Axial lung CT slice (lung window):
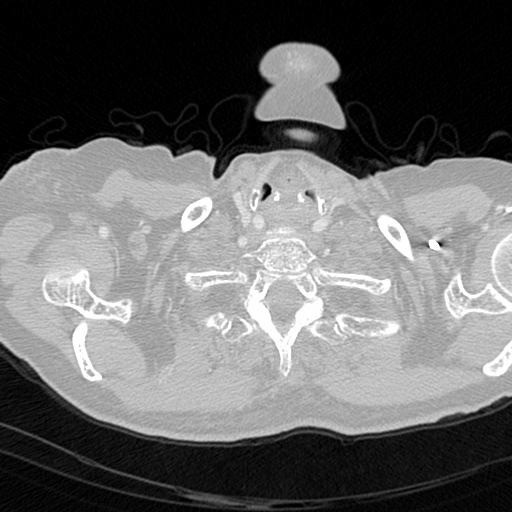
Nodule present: no